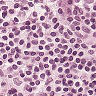
Metastatic tissue present: no